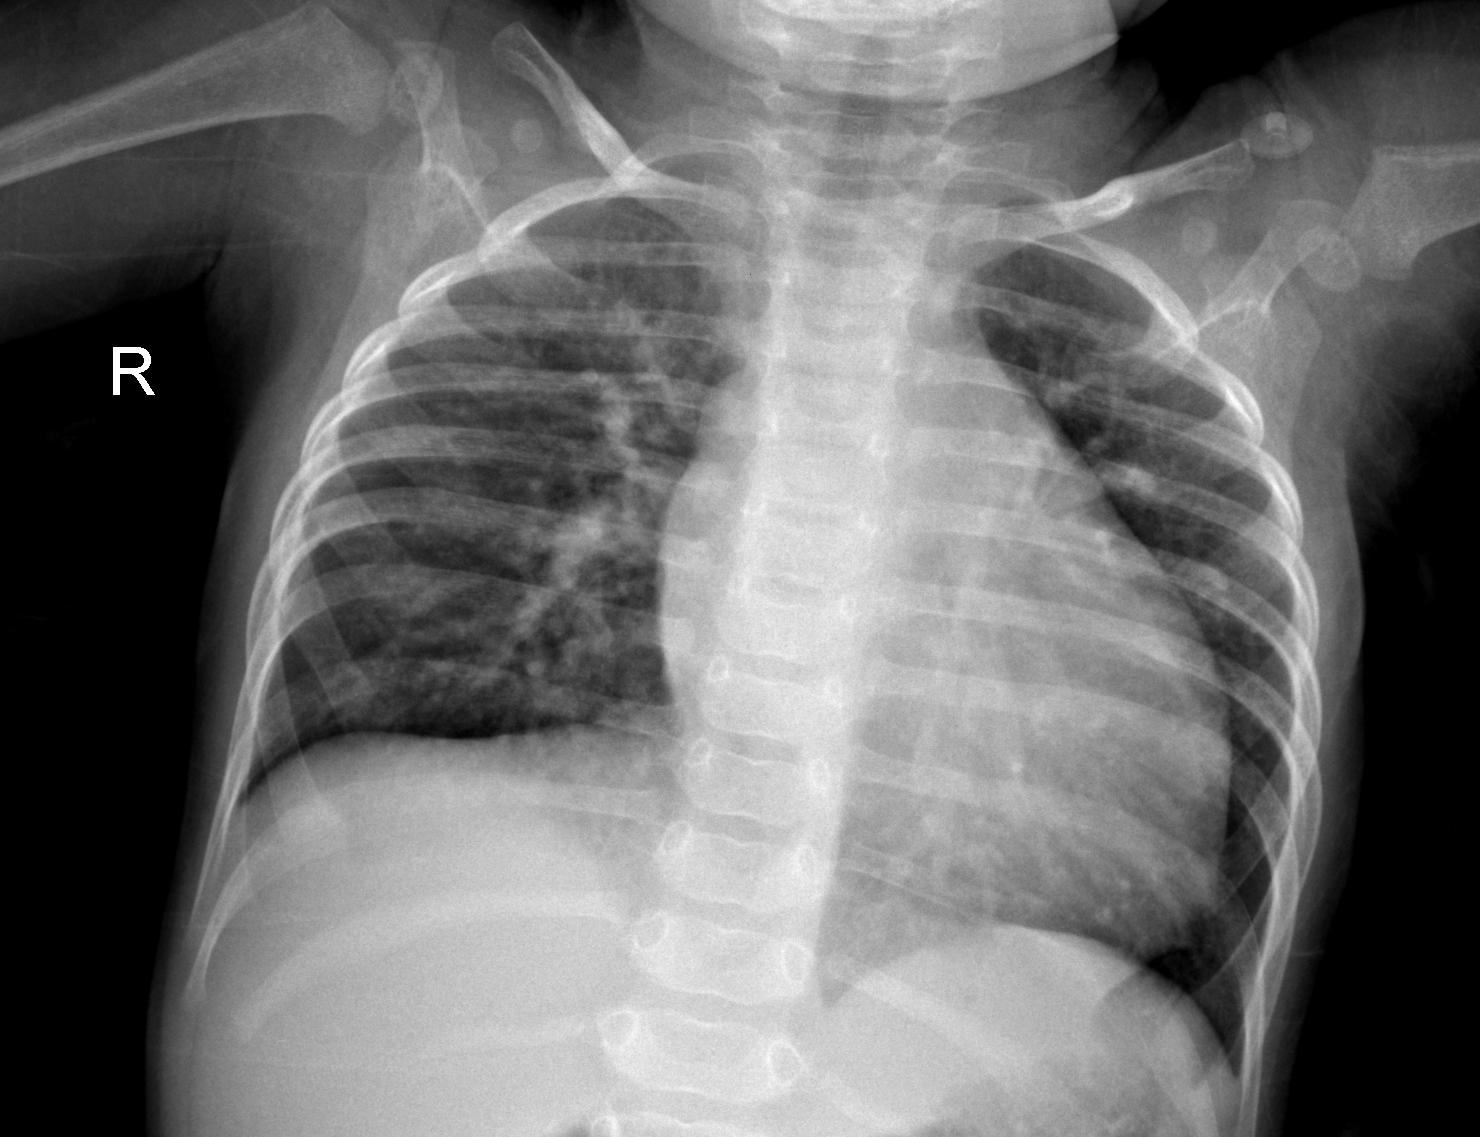
Diagnosis: PNEUMONIA